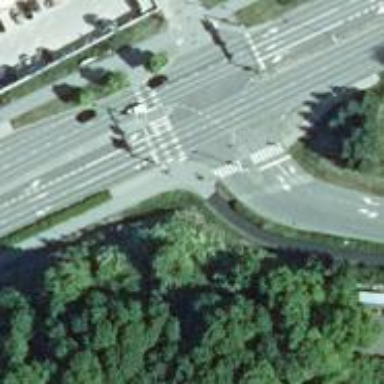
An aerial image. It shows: Footway crossing with asphalt surface and island in the middle.